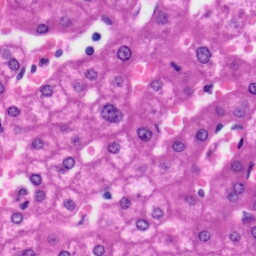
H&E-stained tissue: Liver